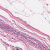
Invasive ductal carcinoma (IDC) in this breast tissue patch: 0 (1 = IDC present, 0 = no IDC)